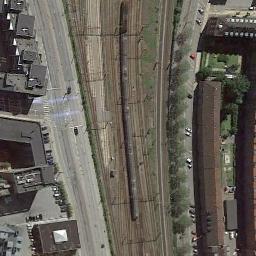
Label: railway